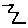
Label: zigzag